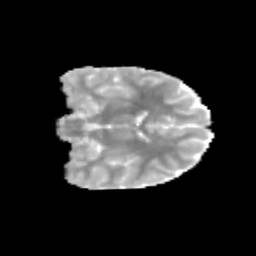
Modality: MD
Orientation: coronal
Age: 13
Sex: female
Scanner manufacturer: siemens
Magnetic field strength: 3 T
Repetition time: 3.8 s
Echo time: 0.07 s